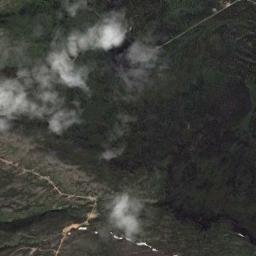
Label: cloud